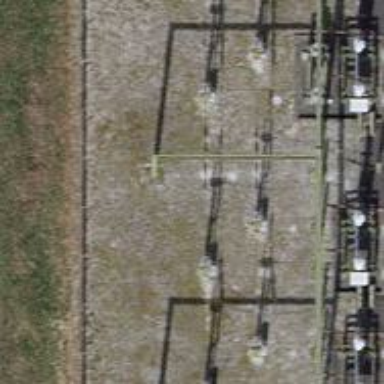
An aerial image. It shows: Insulator used in power equipment.